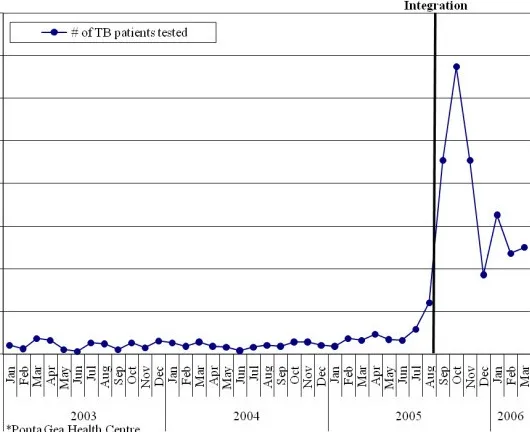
The number of TB patients tested for HIV per month before/after integration.
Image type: chart (chart)